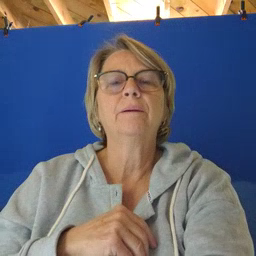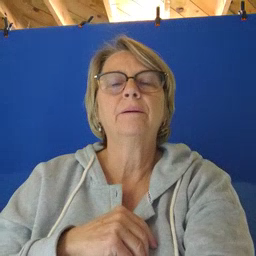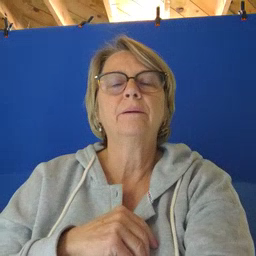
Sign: boy